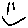
Label: smiley face